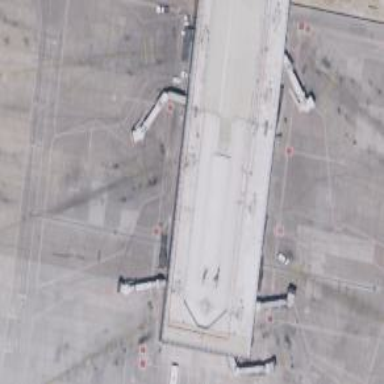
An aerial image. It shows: View of airport terminal.